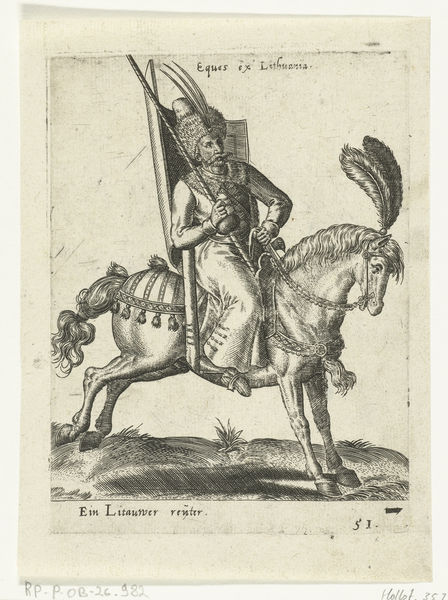
Titel: Litouwse ruiter
Künstler: Abraham de Bruyn
Standort: Amsterdam
Institution: Rijksmuseum
Schlagwörter: feder, mann, weiß, schmuck, schwarz, zeichnung, gras, federn, bild, pferd, reiter, mähne, reiten, sattel, schweif, zaumzeug, zügel, schrift, papier, sitz, stab, grafik, graphik, krieg, lanze, thron, druck, druckgraphik, druckgrafik, schraffur, radierung, stich, schwarzweiß, text, herrscher, ross, springen, krieger, duell, büschel, speer, kupferstich, turban, latein, türke, osmane, tex, litauer, bommeln, plattenrand, 51, littauer